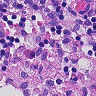
Metastatic tissue present: no